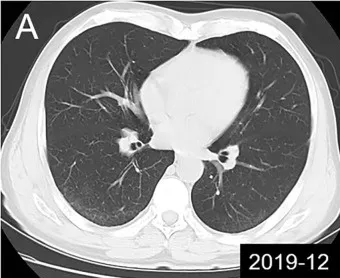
Lung CT scans showing dynamic changes in interstitial pneumonia in the studied patient. Mild interstitial pneumonia found during physical examination.
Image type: radiology (ct)